Question: I need to add a delete icon to each row, and used the code below in "fnRowCallBack".
'''
"fnRowCallback": function(nRow, aData, iDisplayIndex) {
if(addDeleteButton) {
var deleteIcon = $("<div>").addClass("ui-icon ui-icon-trash");
$("<td>").addClass("delete-icon").appendTo(nRow).html(deleteIcon);
}
}
'''
But when "fnFilter" is used delete icon is a added to the row every time.
image.
How can I avoid this?
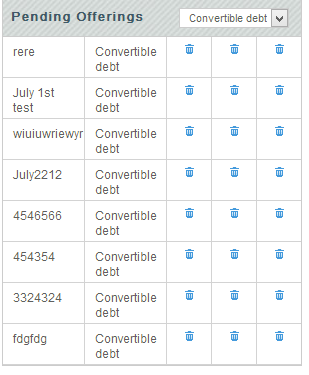
Answer: Datatable caches two things : the html (the 'nRow' nodes are kept in memory, not destroyed and recreated on each draw), and the data (the 'aData' is stored, if you modify it, you will still access the modifications later).
You need to check for some state which will signify "I have already added the icon to this row".
For example :
'''
if(addDeleteButton && ($(nRow).find('.delete-icon').length == 0) ) { ... }
'''
or :
'''
if(addDeleteButton && !aData.deleteButtonAdded) {
aData.deleteButtonAdded = true;
...
}
'''